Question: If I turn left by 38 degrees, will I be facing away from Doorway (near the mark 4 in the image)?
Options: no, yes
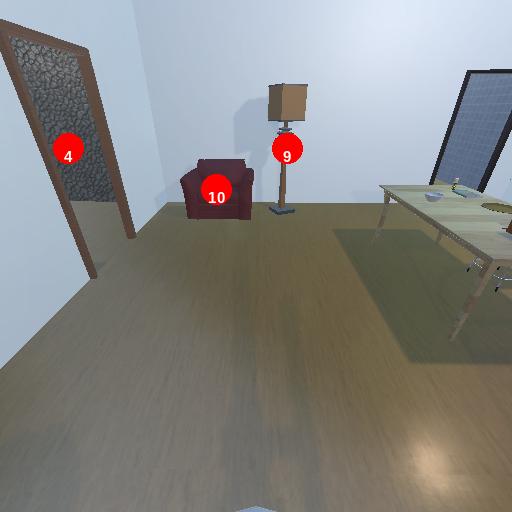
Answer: no